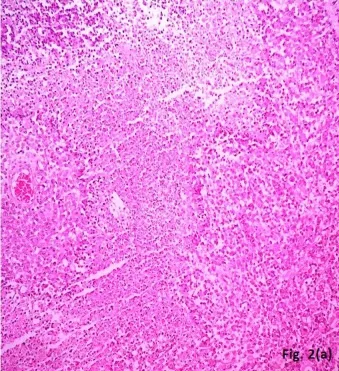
Figure 2: Section showing tumor with large areas of necrosis (H&E 40X).
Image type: pathology (h&e)